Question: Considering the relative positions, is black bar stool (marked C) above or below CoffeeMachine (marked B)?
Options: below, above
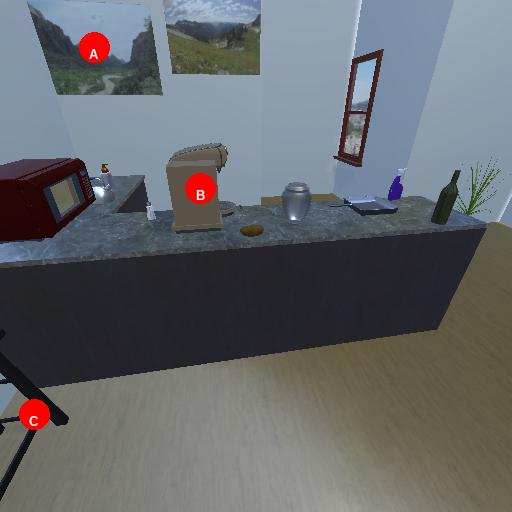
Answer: below